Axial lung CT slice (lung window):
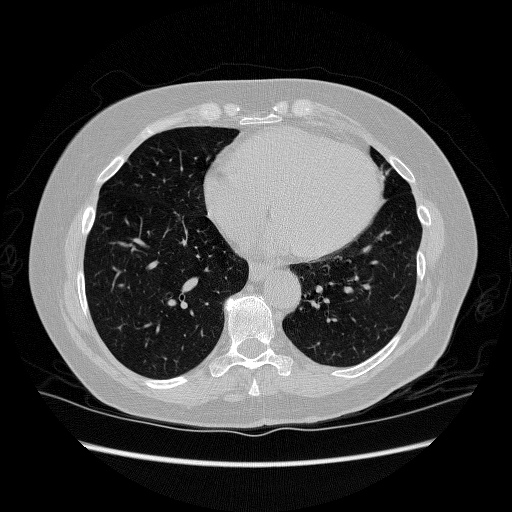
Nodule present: no